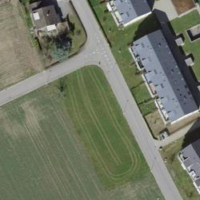
EUNIS habitat code: 55
Species observed at this site:
Clinopodium vulgare
Cypripedium calceolus